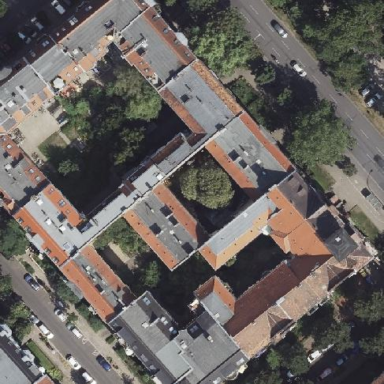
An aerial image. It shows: Unique quadruple saltbox-shaped roof outlines building with multiple apartments.